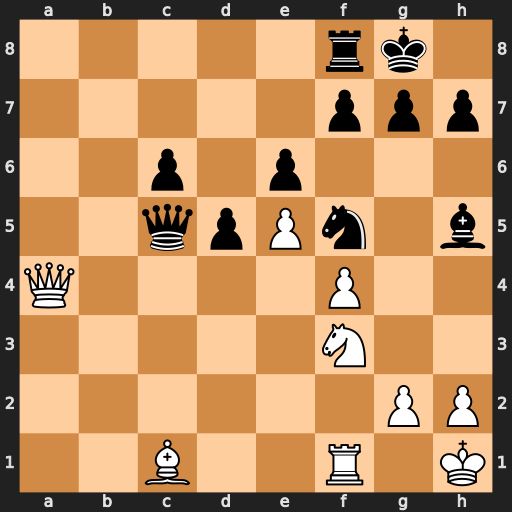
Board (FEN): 5rk1/5ppp/2p1p3/2qpPn1b/Q4P2/5N2/6PP/2B2R1K
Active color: w
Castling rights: -
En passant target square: -
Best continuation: Ba3 Qe3 Bxf8